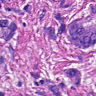
Metastatic tissue present: yes